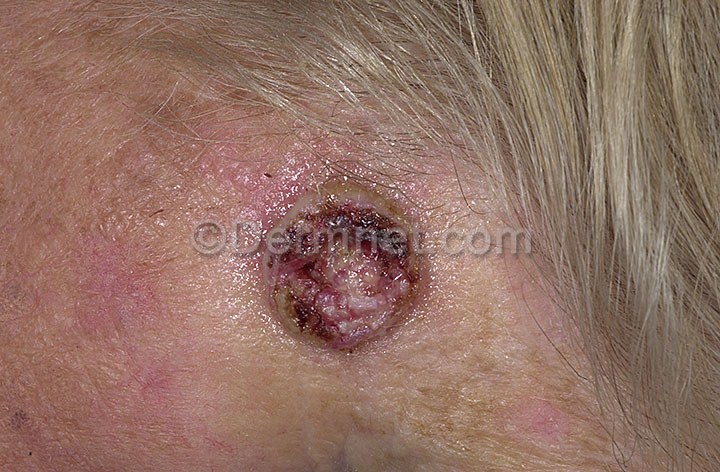
Disease: Actinic Keratosis Basal Cell Carcinoma and other Malignant Lesions